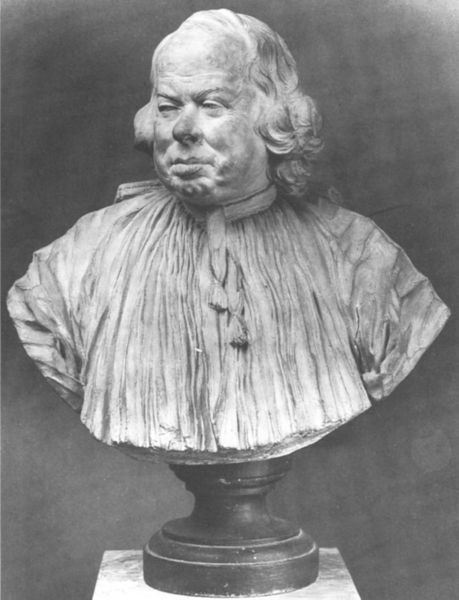
Titel: Büste des Domherrn Pingré
Künstler: Jean-Jacques Caffieri
Schlagwörter: mann, weiß, marmor, nase, stirn, blick, hemd, falten, kragen, sockel, stein, porträt, gewand, haare, brustbild, locken, skulptur, statue, seitlich, ernst, büste, kordel, halbglatze, halbprofil, skultpur, feist, fallend, kinnlang, goethe hat zugenommen, er trägt ein seidengewand